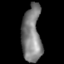
Tissue: skin
Cell type: Epithelial cells
Senescence score: 0.2515
Nuclear area (px): 1065
Mean DAPI intensity: 126.117